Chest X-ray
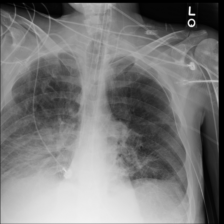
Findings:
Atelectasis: negative
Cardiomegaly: negative
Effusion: positive
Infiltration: negative
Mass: negative
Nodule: negative
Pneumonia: negative
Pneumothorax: positive
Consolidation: negative
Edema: negative
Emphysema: negative
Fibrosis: negative
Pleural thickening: negative
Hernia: negative